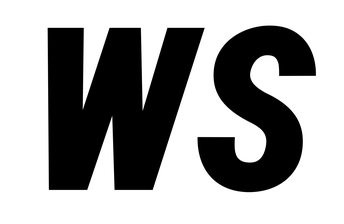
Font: Roboto-Italic_Condensed_Black_Italic